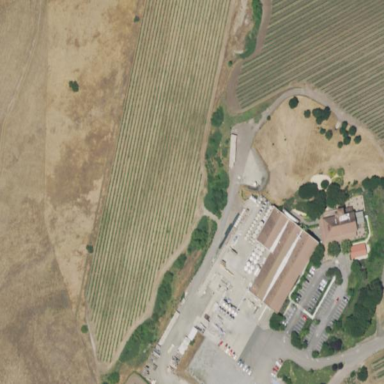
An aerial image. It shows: Vineyard with grape crops.